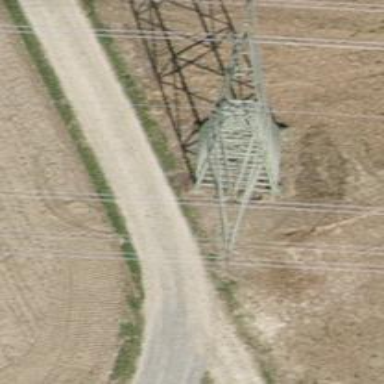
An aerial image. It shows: Towering power structure.